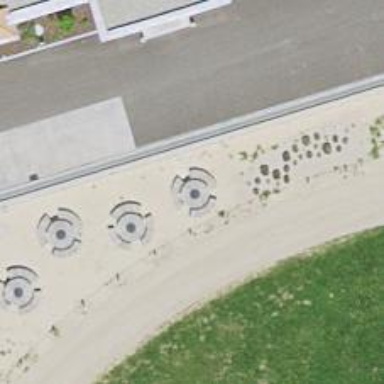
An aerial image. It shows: Picnic table located in leisure land area.